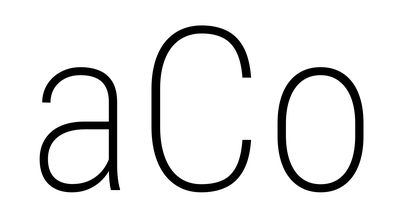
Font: Roboto_Condensed_ExtraLight